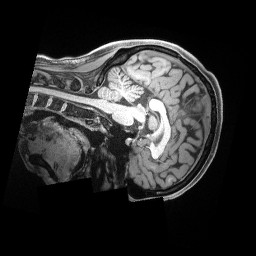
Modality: T1w
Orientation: sagittal
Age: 30
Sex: male
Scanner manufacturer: siemens
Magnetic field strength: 3 T
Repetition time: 2.3 s
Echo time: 0.00186 s